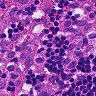
Metastatic tissue present: no